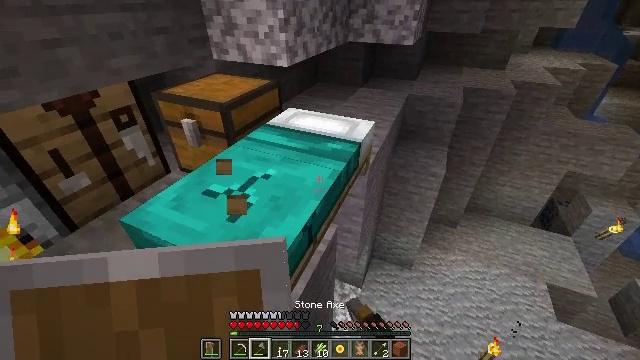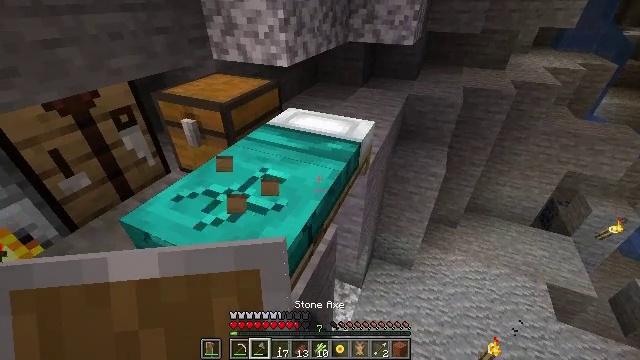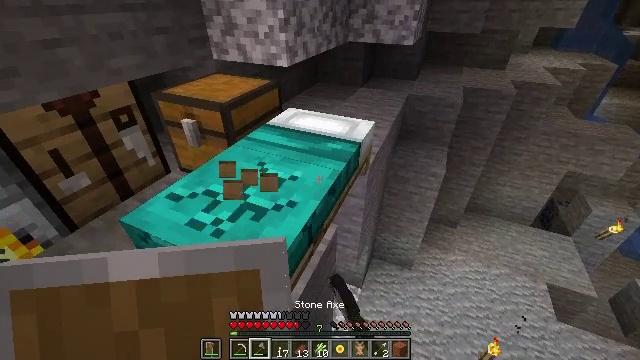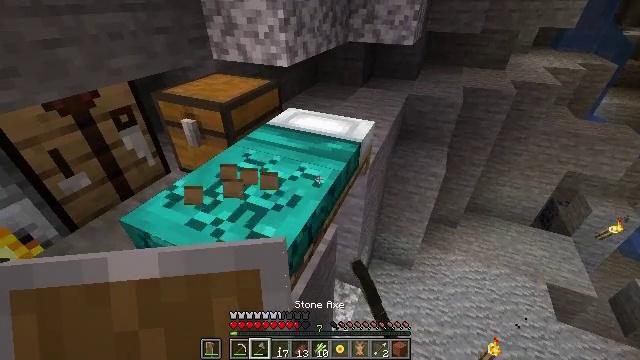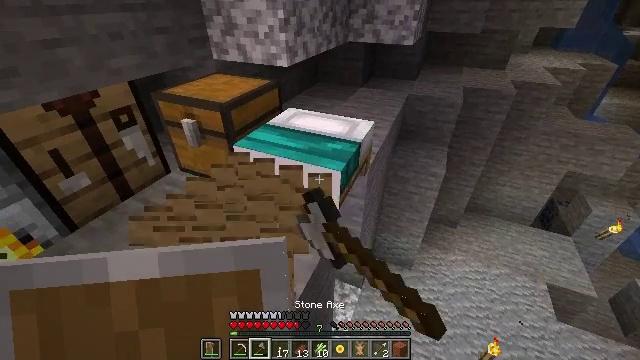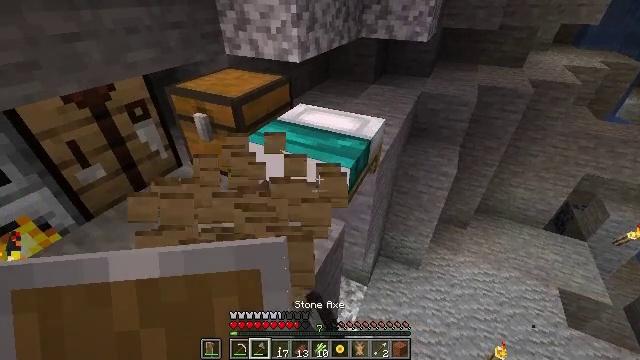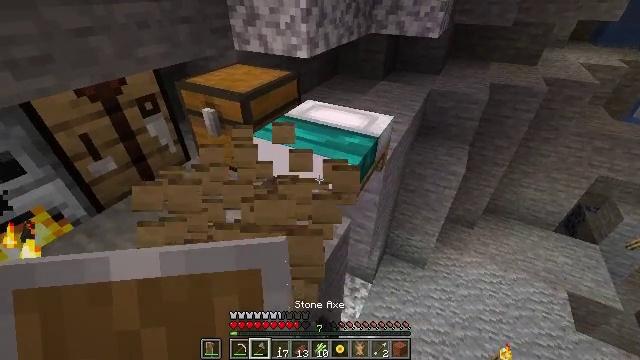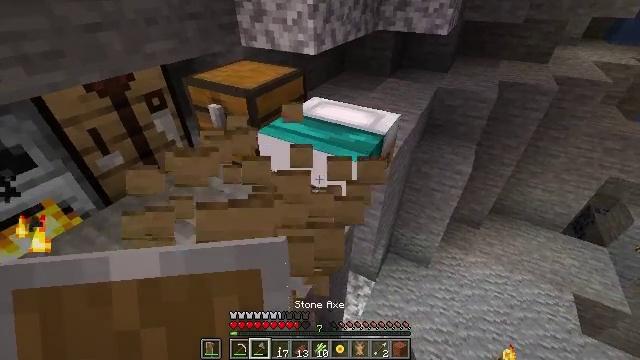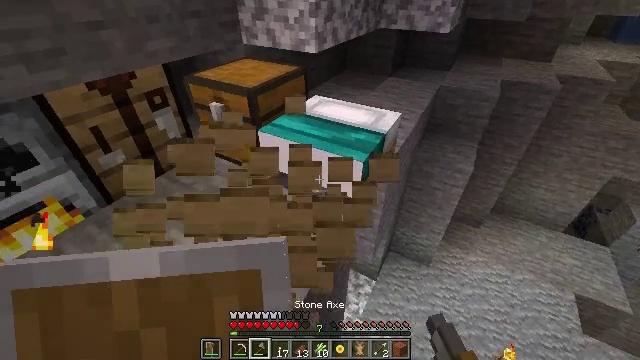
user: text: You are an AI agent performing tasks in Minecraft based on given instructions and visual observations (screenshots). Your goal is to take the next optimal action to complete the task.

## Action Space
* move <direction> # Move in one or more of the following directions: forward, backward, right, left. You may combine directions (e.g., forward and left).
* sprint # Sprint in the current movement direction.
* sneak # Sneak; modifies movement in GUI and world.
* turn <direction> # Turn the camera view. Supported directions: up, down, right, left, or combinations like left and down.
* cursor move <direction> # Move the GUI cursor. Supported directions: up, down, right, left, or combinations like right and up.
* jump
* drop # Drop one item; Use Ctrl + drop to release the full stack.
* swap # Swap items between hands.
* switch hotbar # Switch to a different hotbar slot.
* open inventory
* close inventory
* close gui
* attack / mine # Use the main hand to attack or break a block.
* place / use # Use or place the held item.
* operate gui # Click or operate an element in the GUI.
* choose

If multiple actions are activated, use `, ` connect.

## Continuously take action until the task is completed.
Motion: motion action
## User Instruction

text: Recycle the cyan bed from the house.
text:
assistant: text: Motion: attack / mine
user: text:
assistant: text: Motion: attack / mine
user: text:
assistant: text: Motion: attack / mine
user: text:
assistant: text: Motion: attack / mine
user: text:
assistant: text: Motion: turn left, attack / mine
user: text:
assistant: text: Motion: turn left, attack / mine
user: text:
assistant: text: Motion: turn left, attack / mine
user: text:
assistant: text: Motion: attack / mine
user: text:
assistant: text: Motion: attack / mine